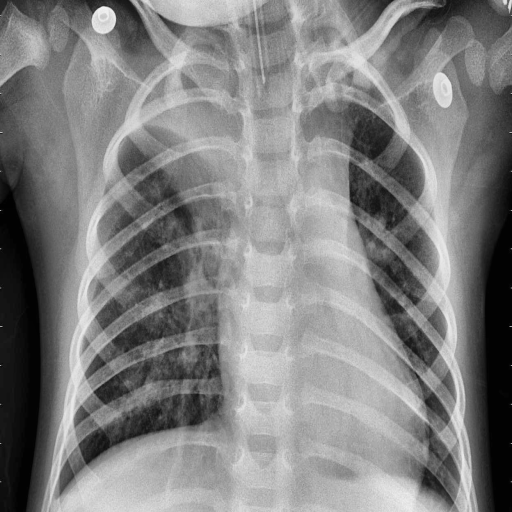
Finding: PNEUMONIA